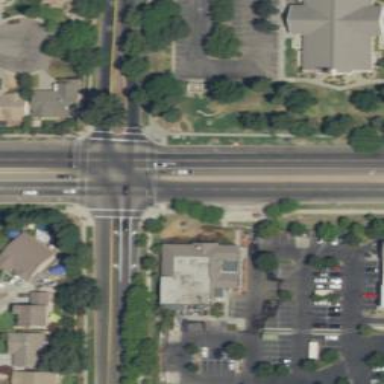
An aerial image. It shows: Crossing with marked lines on the road.